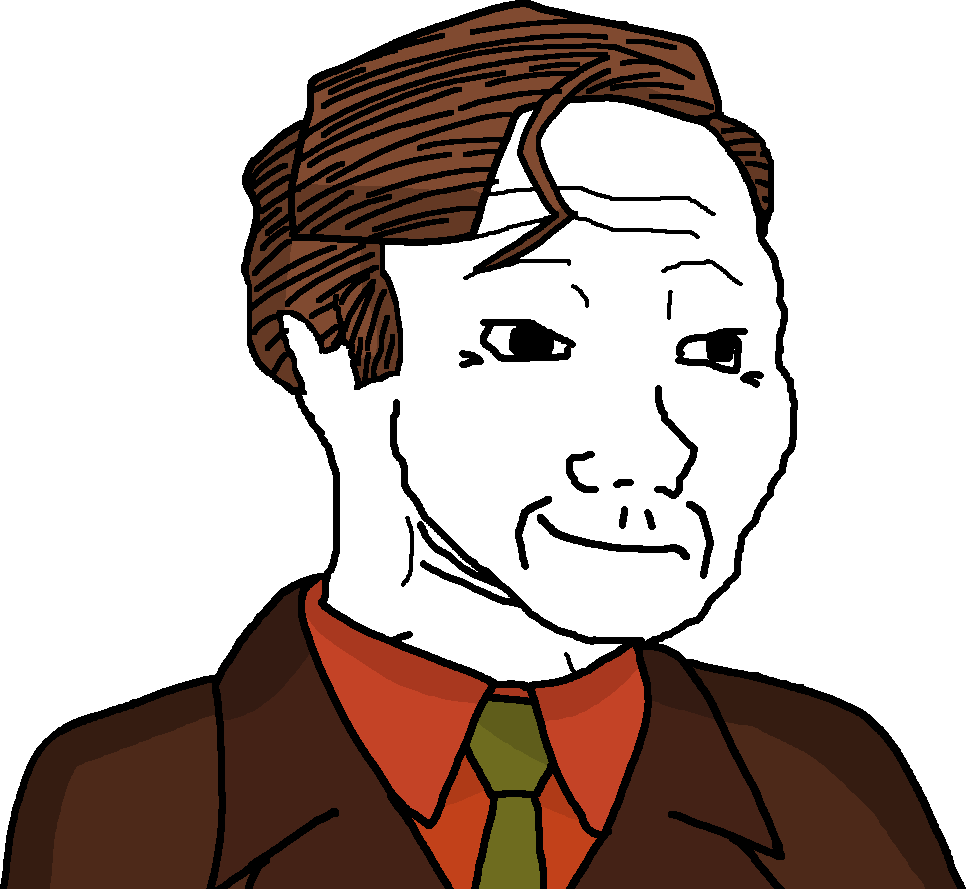
Label: 5_Smugjak